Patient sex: M
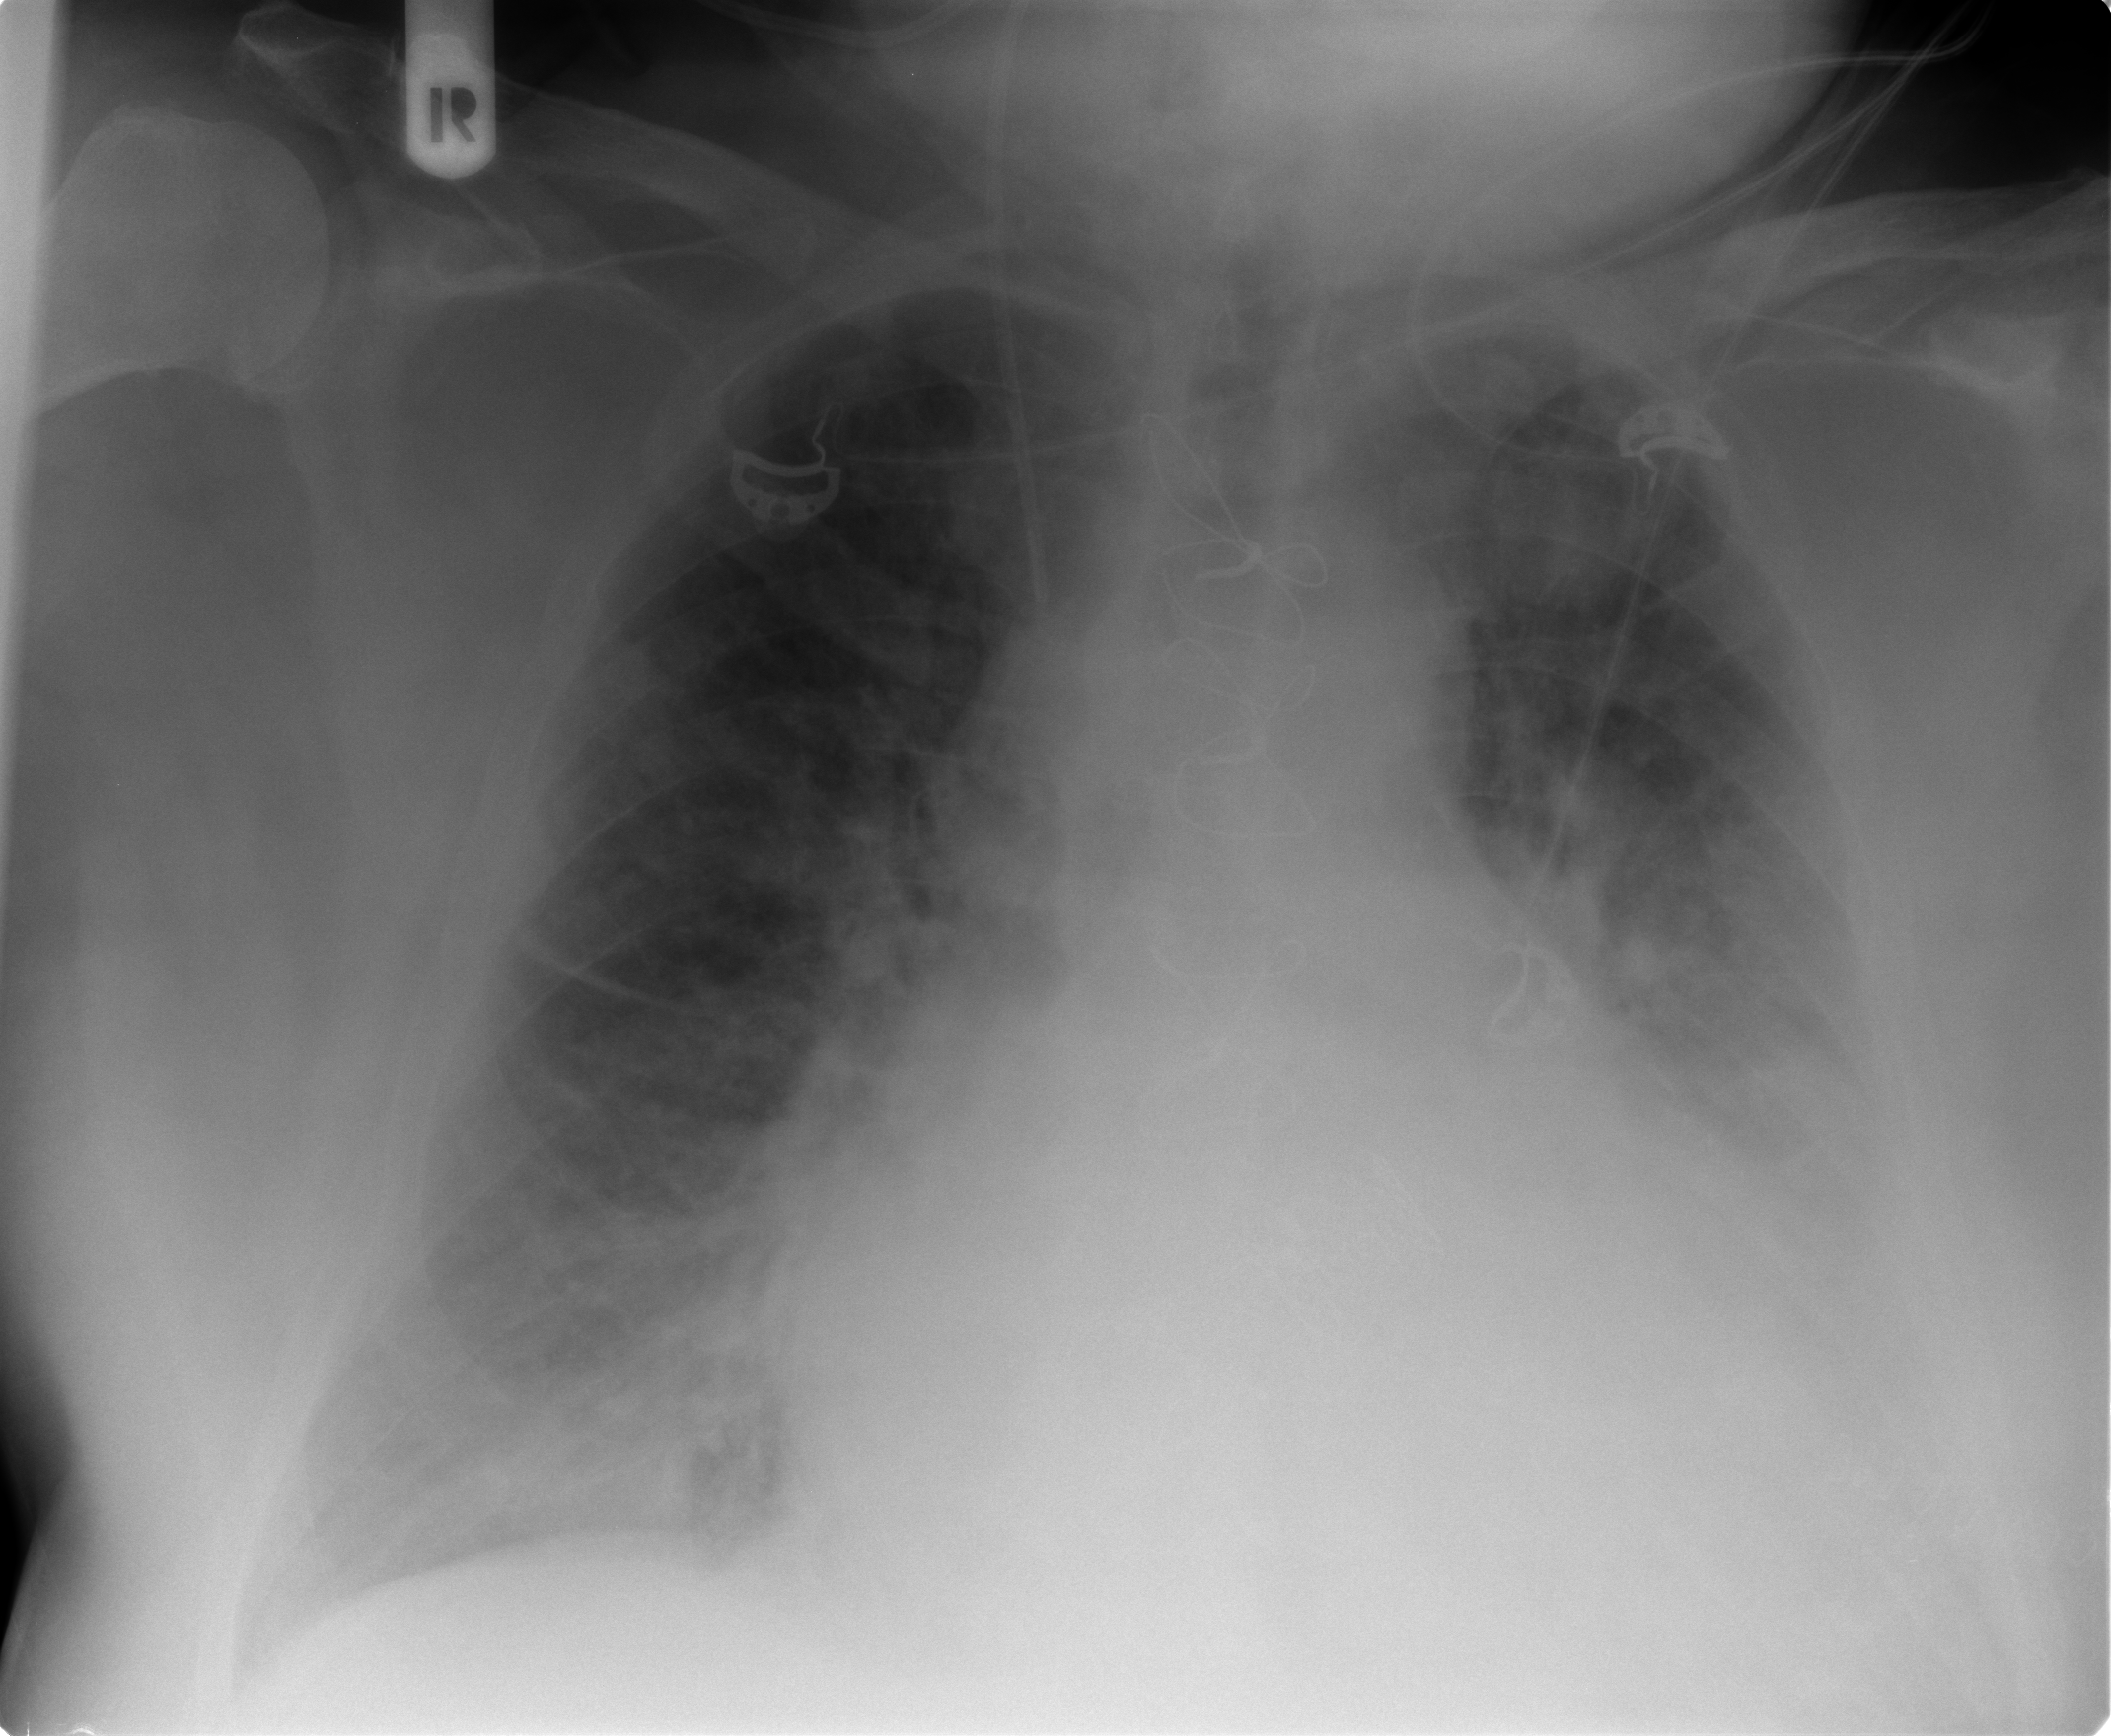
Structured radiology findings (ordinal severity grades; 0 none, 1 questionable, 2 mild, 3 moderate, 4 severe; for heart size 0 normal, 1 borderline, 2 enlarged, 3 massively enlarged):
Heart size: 3
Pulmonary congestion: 3
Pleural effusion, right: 2
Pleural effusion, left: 3
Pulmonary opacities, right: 2
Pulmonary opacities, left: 3
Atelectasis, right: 2
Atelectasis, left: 3